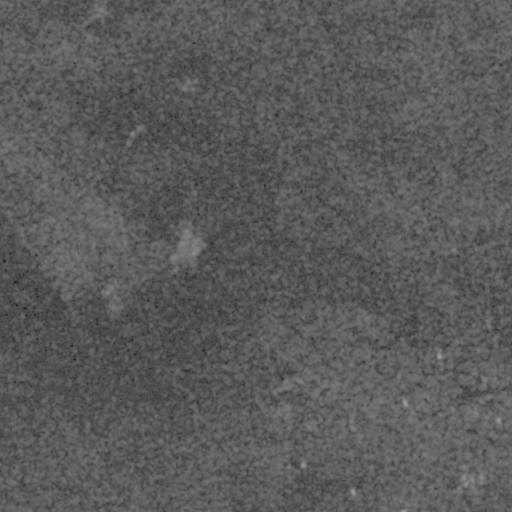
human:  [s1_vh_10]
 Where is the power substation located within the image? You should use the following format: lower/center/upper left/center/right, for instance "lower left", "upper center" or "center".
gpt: The power substation is located in the lower right of the image.
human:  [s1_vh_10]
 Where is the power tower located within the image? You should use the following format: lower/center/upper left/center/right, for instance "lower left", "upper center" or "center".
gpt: The power tower is located in the right of the image.
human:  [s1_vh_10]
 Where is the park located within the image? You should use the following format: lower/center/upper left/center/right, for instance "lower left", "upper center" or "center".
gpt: There is no park in the image.

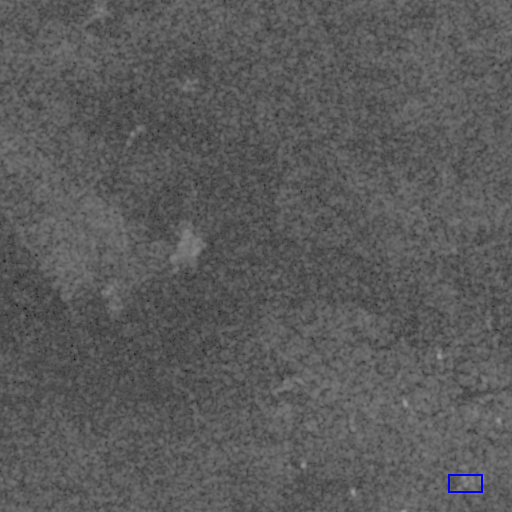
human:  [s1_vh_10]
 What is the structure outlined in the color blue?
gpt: The structure outlined in blue is a power substation.
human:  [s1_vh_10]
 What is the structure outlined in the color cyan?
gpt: There is no cyan outline.